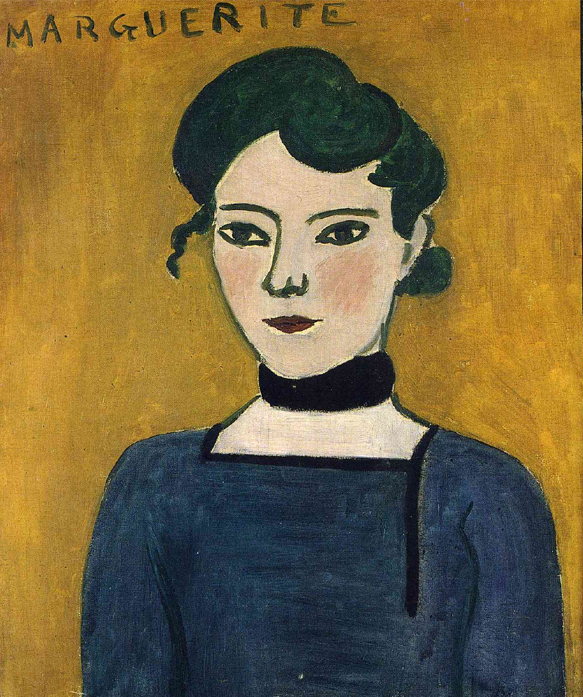
Label: 5_Doomer_Girl